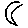
Label: moon